Interaction volume radius: 10 \u00c5
Interaction volume height: 10 \u00c5
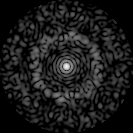
Disorder parameter: 0.8213